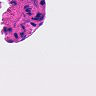
Metastatic tissue present: no